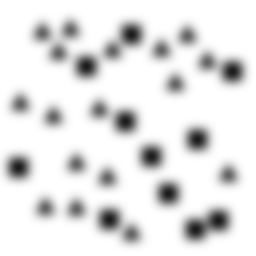
Squares: 11
Triangles: 17
Stars: 0
Total shapes: 28